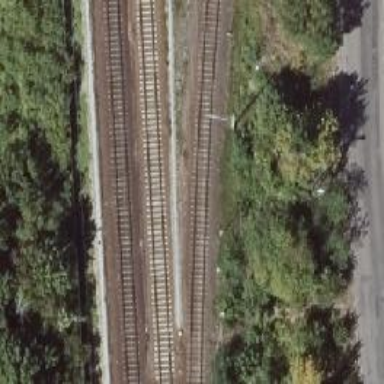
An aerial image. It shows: Railway signal.